Field crop: maize
Growth stage: 2
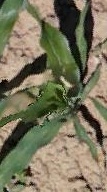
Species: maize